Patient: sex F, age 26
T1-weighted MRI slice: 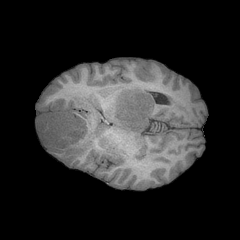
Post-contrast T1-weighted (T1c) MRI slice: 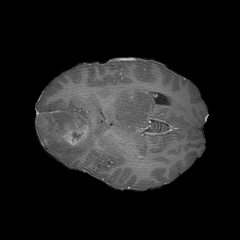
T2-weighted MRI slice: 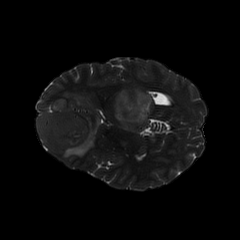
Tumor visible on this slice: yes
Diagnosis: Glioblastoma, IDH-wildtype
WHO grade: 4